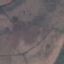
Land use / land cover: HerbaceousVegetation